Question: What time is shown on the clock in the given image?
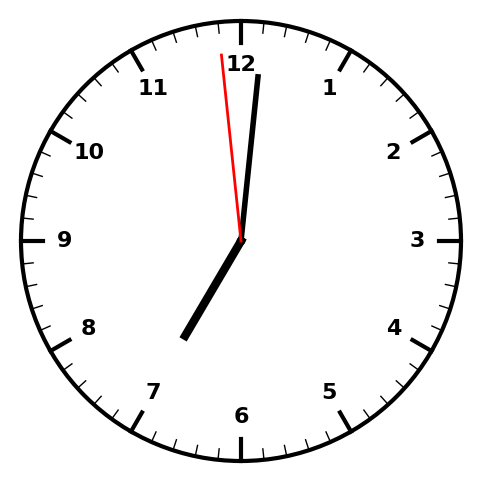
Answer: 07:00:59